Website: bh-photo
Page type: payment
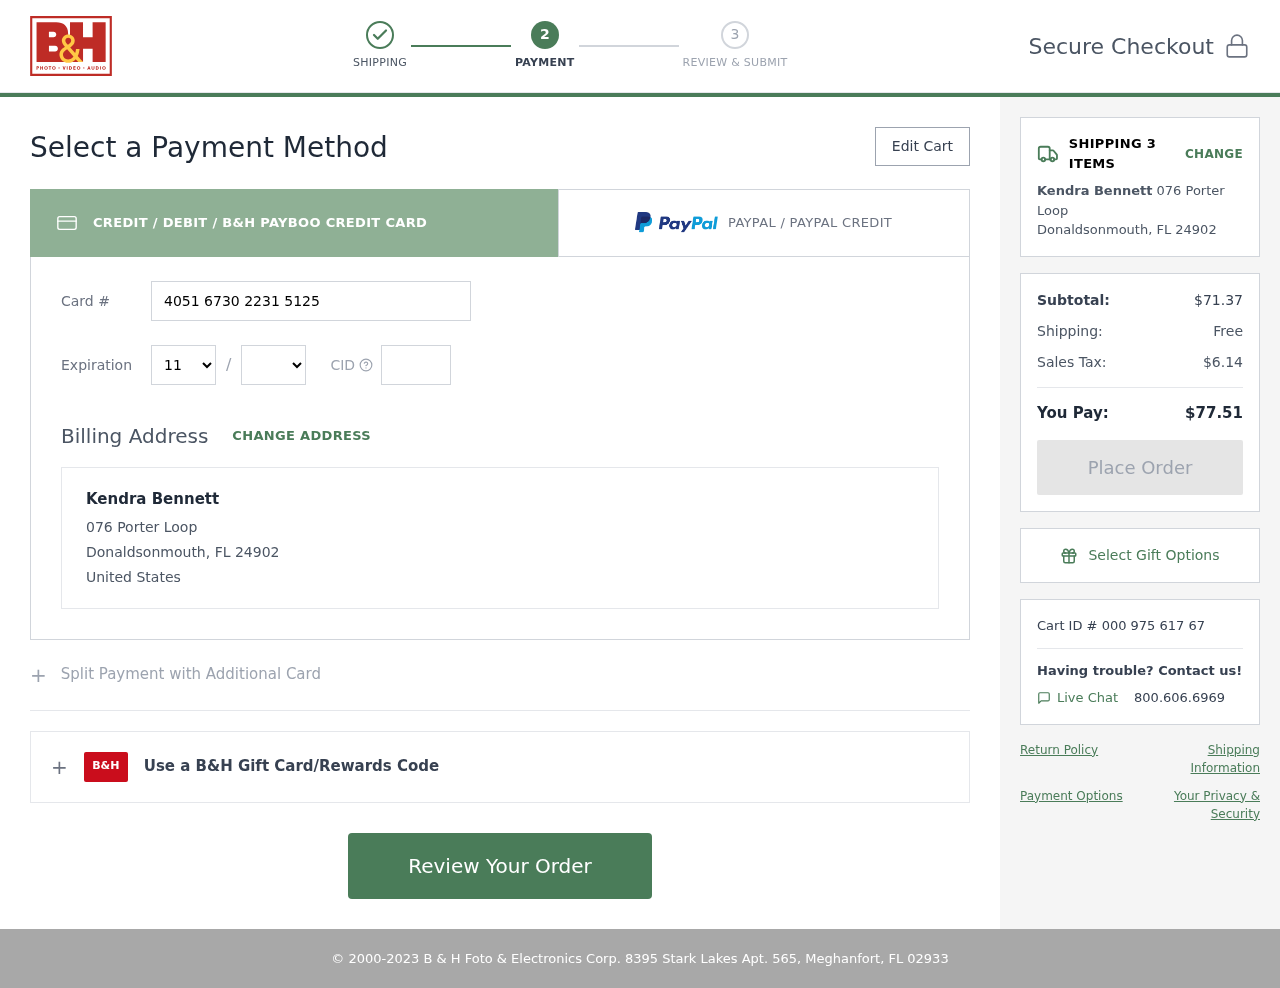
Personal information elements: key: PII_CARD_CVV
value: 106
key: PII_CARD_EXPIRY_MONTH
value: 11
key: PII_CARD_EXPIRY_YEAR
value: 29
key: PII_CARD_NUMBER
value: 4051 6730 2231 5125
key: PII_CITY_STATE_ZIP
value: Donaldsonmouth, FL 24902
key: PII_COUNTRY
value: United States
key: PII_FULLNAME
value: Kendra Bennett
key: PII_STREET
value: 076 Porter Loop
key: PII_FULLNAME2
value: Kendra Bennett
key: PII_CITY
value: Donaldsonmouth
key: PII_STATE_ABBR
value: FL
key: PII_POSTCODE
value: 24902
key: PII_POSTCODE_FULL
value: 24902
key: PII_CITY_STATE
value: Donaldsonmouth, FL
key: PII_POSTCODE_NUMERIC
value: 24902
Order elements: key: ORDER_NUM_ITEMS
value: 3
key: ORDER_SUBTOTAL
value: $71.37
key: ORDER_SHIPPING_COST
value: Free
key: ORDER_TAX
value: $6.14
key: ORDER_TOTAL
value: $77.51
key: ORDER_ID
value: Cart ID # 000 975 617 67